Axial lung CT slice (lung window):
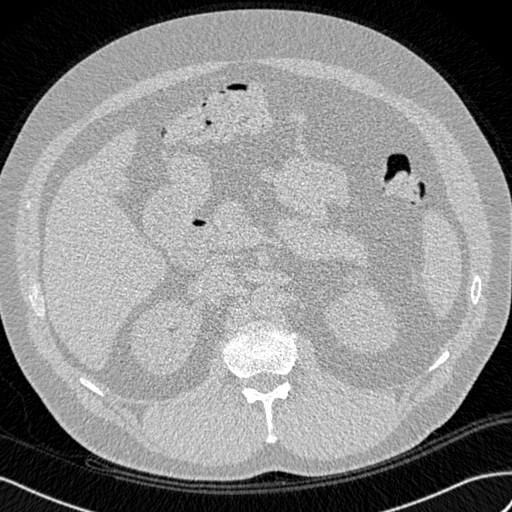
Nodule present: no